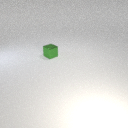
small green metal cube